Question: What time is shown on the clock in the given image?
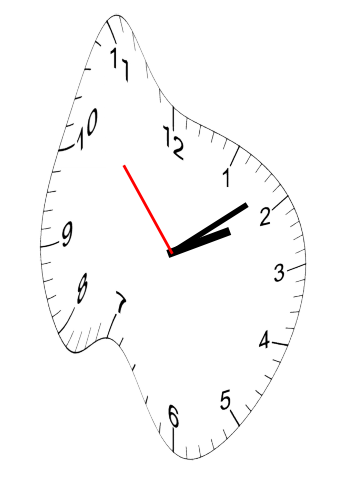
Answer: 02:08:53